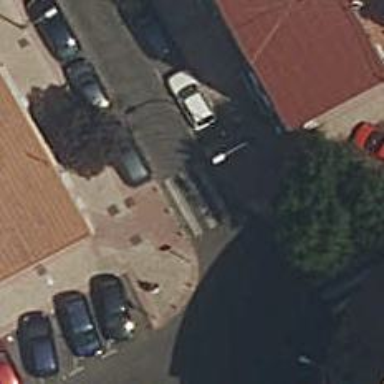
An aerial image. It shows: Residential road with asphalt surface.